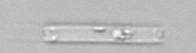
Label: Cerataulina_pelagica